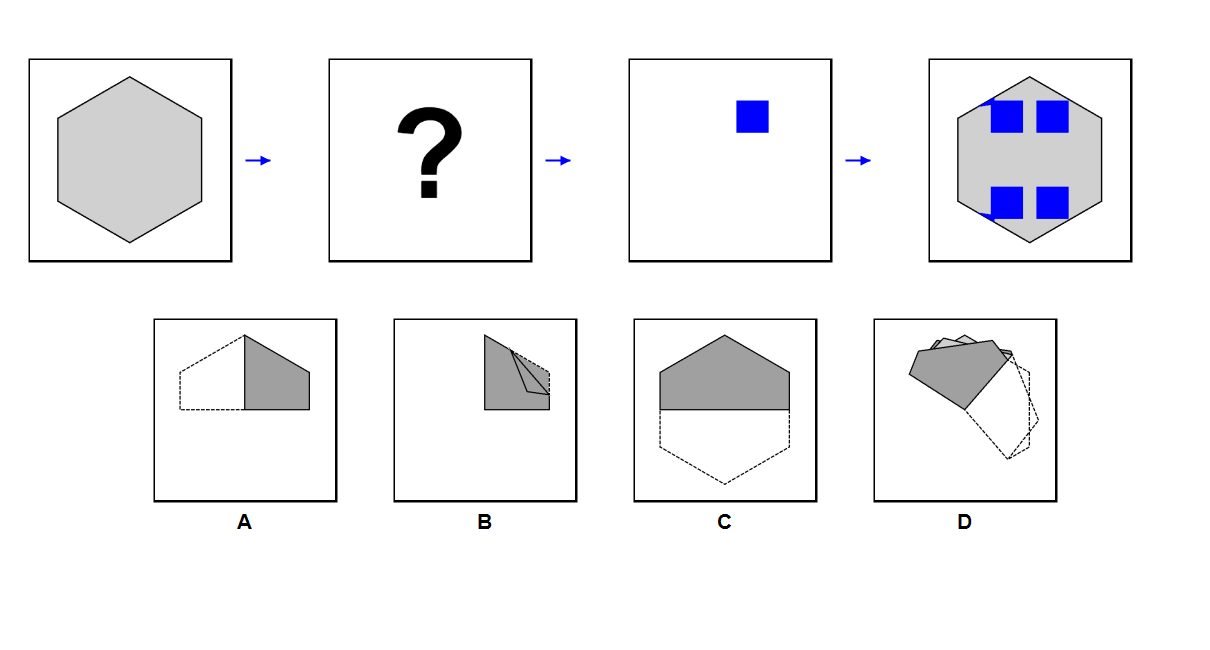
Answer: D